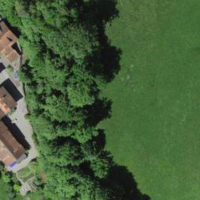
EUNIS habitat code: 43
Species observed at this site:
Prunus padus